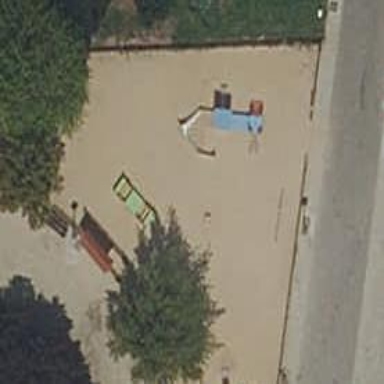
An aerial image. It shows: Playground area for leisure activities on the land.